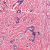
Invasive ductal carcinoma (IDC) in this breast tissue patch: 1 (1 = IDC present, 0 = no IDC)